Question: so I have to write a recursive algorithm for exponentiation and I have to use this to make the algorithm faster:  and then I'd have to figure out how many time multiplication is happening. I wrote it, but I am not sure if I am right - also I need some help with figuring out the multiplication part.
'''
#include <stdio.h>
#include <math.h>
double intpower(double x, int n)
{
double result;
if(n>1&&n%2!=0) {result=x*intpower(x,(n-1)/2)*intpower(x,(n-1)/2);}
if(n>1&&n%2==0) {result=intpower(x,n/2)*intpower(x,n/2);}
if(n==1) return x;
else return result;
}
int main()
{
int n;
double x,result;
printf("x
");
scanf("%lf", &x);
printf("n
");
scanf("%d", &n);
printf("result = %.2f
", intpower(x,n));
return 0;
}
'''
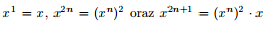
Answer: The inductive definitions are saying
1. If k is even, then x^k = [ x^(k/2) ] ^ 2
2. If k is odd, then x^k = x * [ x^(floor(k)/2) ] ^ 2
With these it's a bit easier to see how to arrange the recursion:
'''
#include <stdio.h>
double int_pwr(double x, unsigned k)
{
if (k == 0) return 1;
if (k == 1) return x; // This line can be omitted.
double y = int_pwr(x, k/2);
return (k & 1) ? x * y * y : y * y;
}
int main(void)
{
double x;
unsigned k;
scanf("%lf%u", &x, &k);
printf("x^k=%lg
", int_pwr(x, k));
return 0;
}
'''
I've changed types to be a bit more logical and saved an exponential (in k) amount of work that the OP's solution does by making two recursive calls at each level.
As to the number of multiplications, it's pretty easy to see that if 'k''s highest order bit is 2^p (i.e. at position p), then you'll need p multiplications for the repeated squarings. Another way of saying this is p = floor(log_2(k)). For example if k=4=2^2, you'll square the square to get the answer: 2 multiplications. Additionally you'll need q-1 more, where q is the number of 1's in 'k''s binary rep. This is the number of times the check for "odd" will be true. I.e. if k = 5 (which has 2 bits that are 1's), you'll square the square and then multiply the result by 'x' one more time. To summarize, the number of multiplications is p + q - 1 with p and q as defined above.